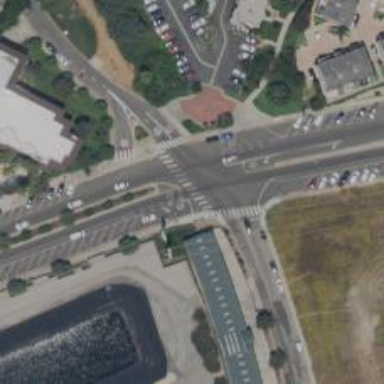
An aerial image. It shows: Pedestrian crossing with zebra markings on footway.